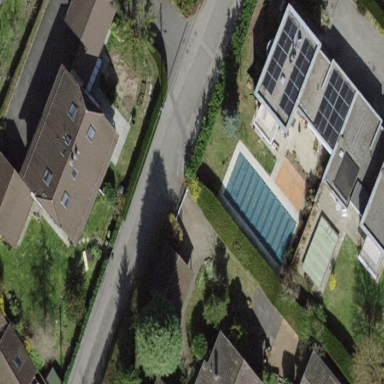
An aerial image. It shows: Garden enclosed by fence.